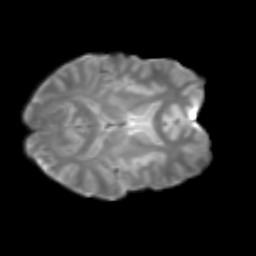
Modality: T2w
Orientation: axial
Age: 20
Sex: female
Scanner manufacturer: siemens
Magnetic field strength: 3 T
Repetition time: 2.3 s
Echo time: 0.085 s